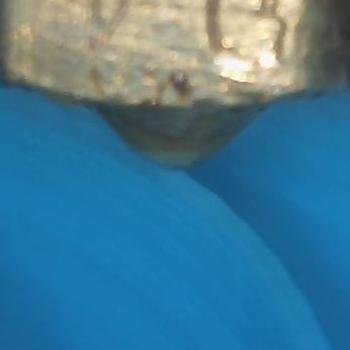
Flow rate: 33%